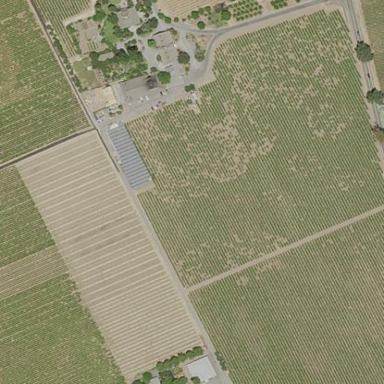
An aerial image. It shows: Vineyard with wine grapes as the crop.